Field crop: maize
Growth stage: 2
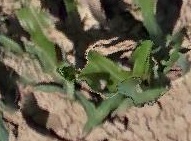
Species: maize